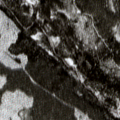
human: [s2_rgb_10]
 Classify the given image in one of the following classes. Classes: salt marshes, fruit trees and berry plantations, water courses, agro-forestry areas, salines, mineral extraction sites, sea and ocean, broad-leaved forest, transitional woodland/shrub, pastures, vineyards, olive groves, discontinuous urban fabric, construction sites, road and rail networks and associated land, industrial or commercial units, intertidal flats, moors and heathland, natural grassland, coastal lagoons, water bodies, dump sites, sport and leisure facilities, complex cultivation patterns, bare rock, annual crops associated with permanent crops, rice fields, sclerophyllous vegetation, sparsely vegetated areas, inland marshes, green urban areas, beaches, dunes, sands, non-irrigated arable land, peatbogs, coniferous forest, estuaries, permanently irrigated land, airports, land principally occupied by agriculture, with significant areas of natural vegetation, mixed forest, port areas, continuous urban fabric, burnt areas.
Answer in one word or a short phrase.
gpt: coniferous forest, transitional woodland/shrub